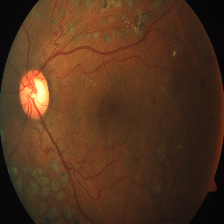
Diabetic retinopathy grade: Severe